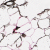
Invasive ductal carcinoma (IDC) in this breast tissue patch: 0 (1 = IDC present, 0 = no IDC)